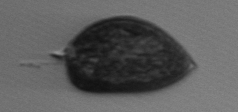
Label: Prorocentrum_micans